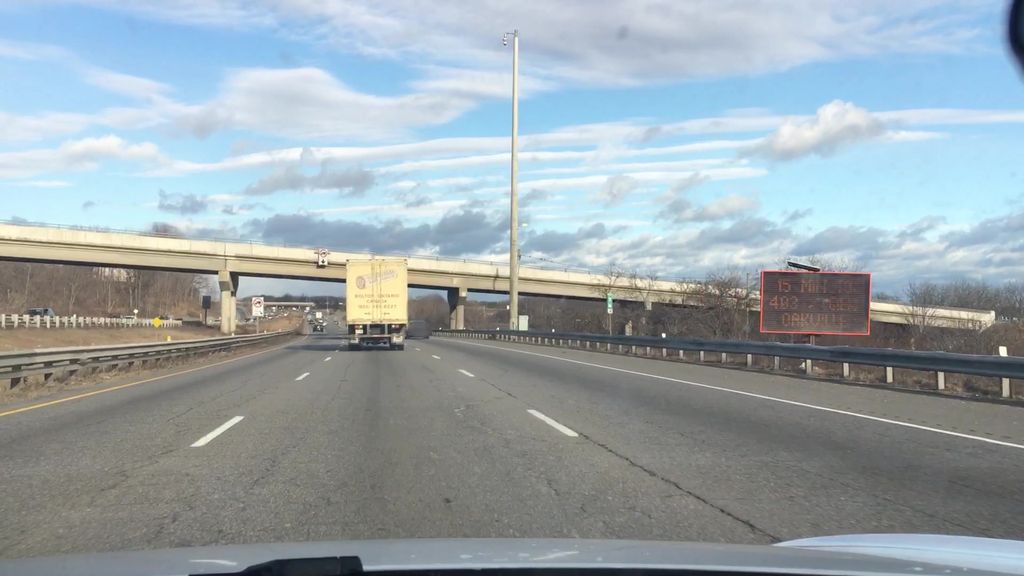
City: hamilton